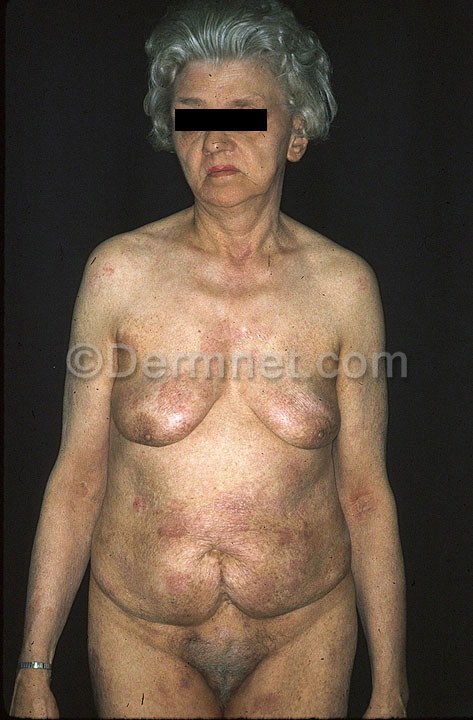
Disease: Actinic Keratosis Basal Cell Carcinoma and other Malignant Lesions